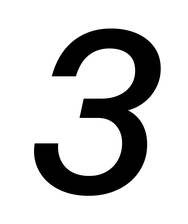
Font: InstrumentSans-Italic_Medium_Italic